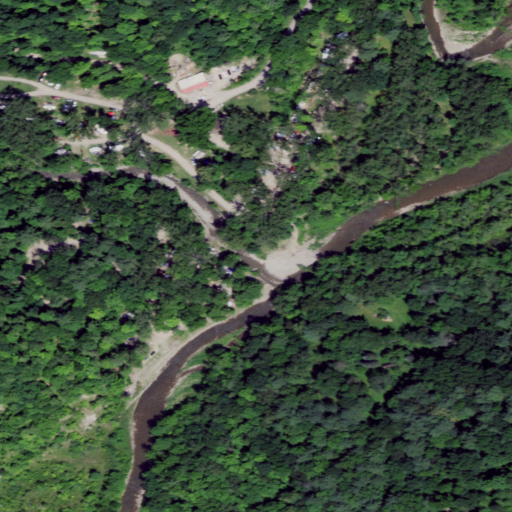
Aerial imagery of valley in New York named Sugar Creek Glen containing deciduous forest, mixed forest, shrub, open development, herbaceous wetlands, grassland, pasture, and low intensity development